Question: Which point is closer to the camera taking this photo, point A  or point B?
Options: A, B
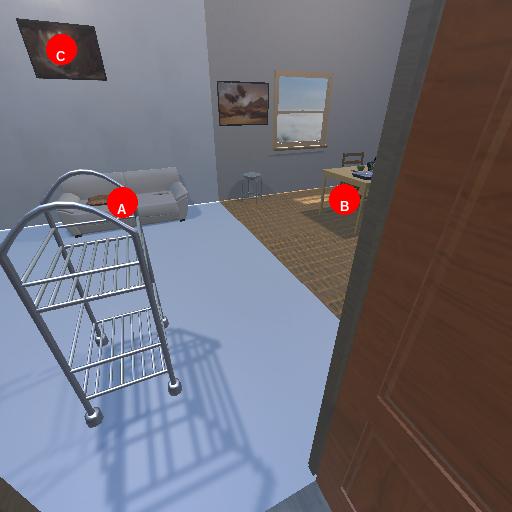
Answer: A